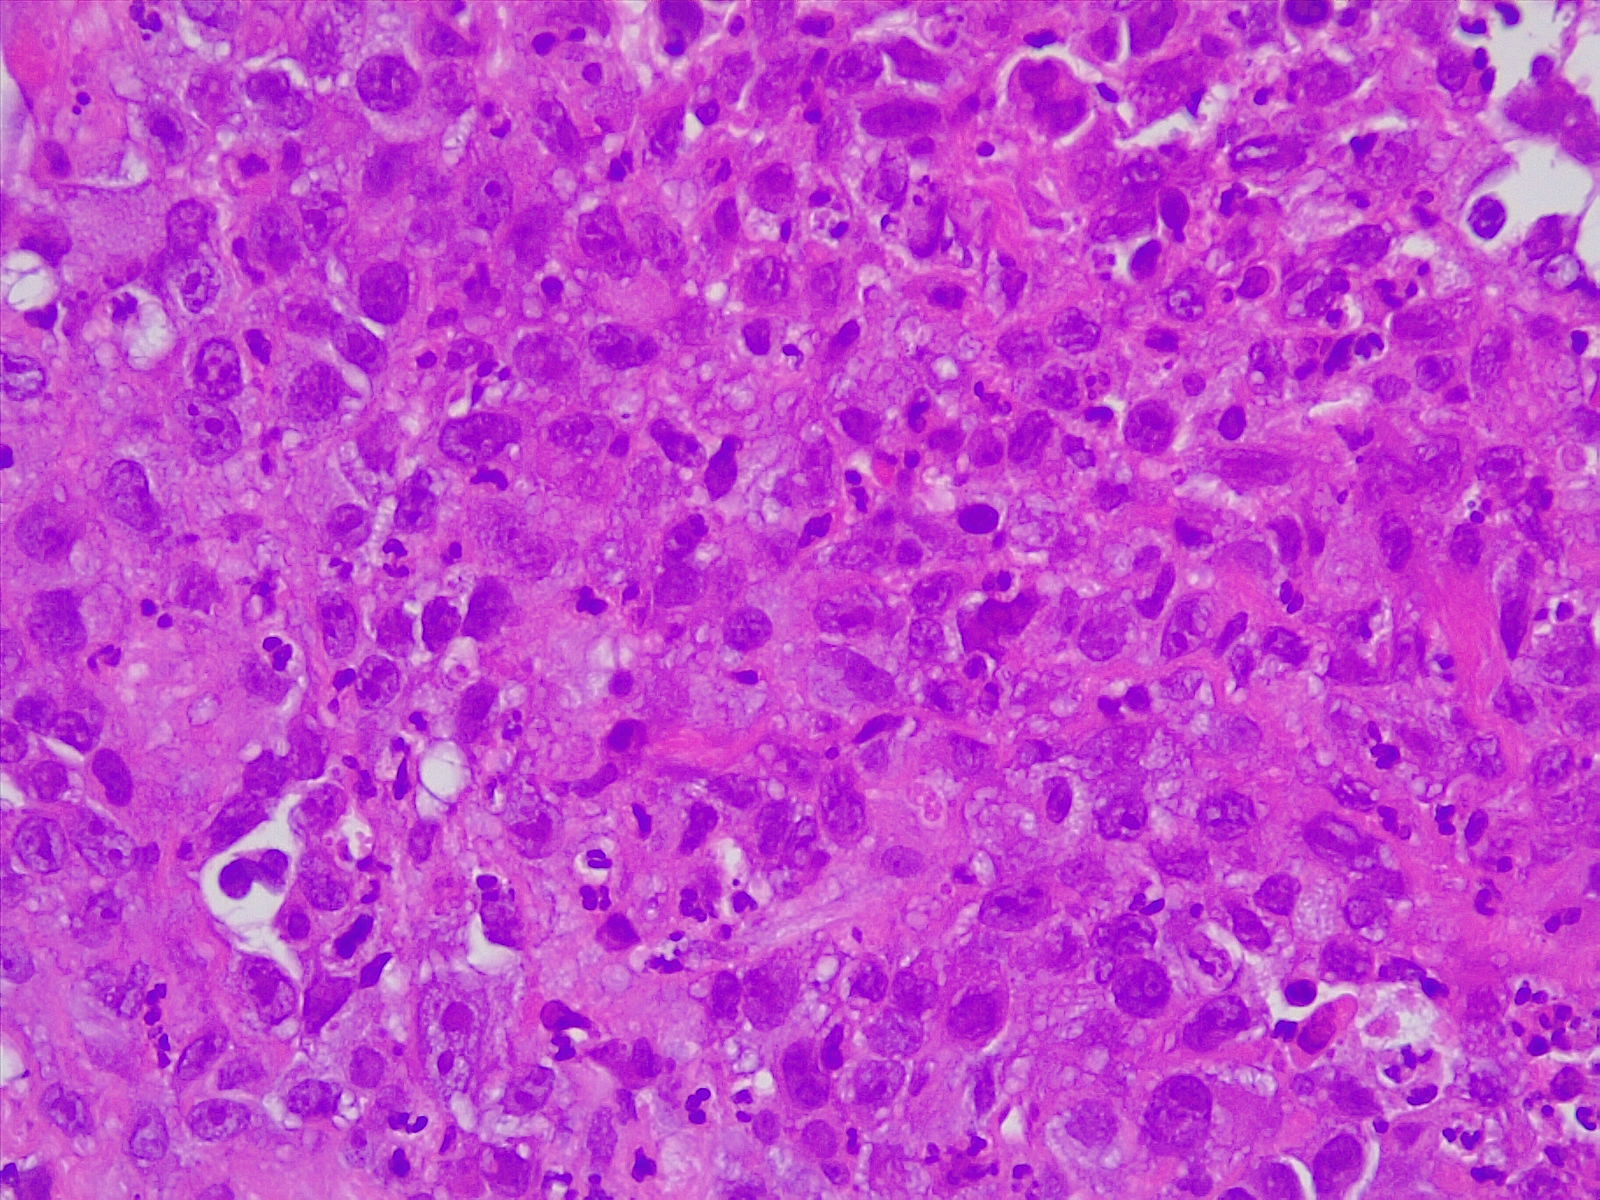
Label: lung adenocarcinoma, poorly differentiated